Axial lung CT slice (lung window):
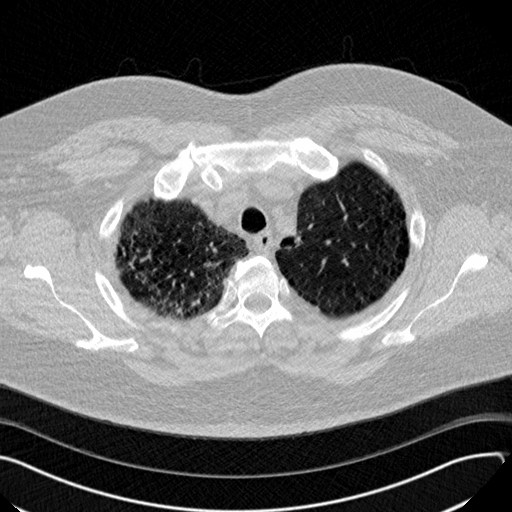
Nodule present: no